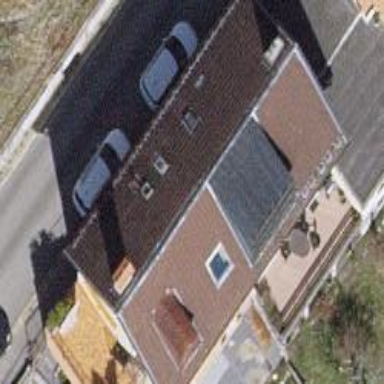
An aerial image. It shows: Semi-detached house.